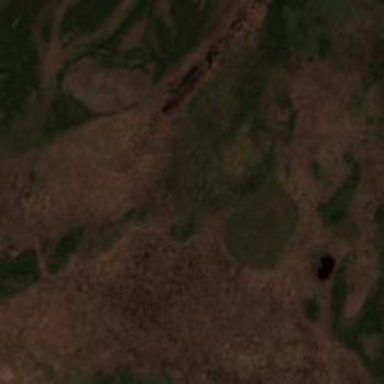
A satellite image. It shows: Natural landform classified as tundra polygon.